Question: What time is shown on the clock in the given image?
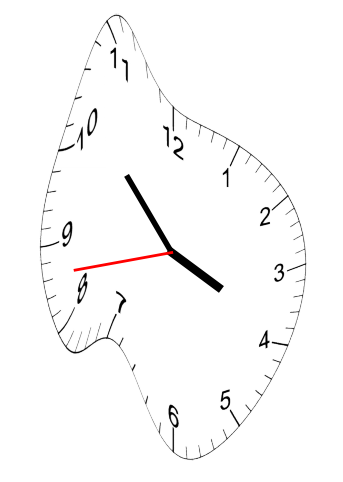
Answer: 03:52:43